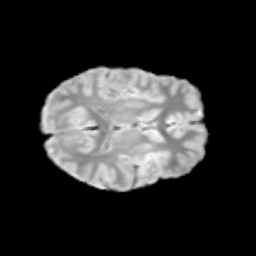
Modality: T2w
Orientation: axial
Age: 13
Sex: male
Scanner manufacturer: siemens
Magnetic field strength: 3 T
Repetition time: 3.8 s
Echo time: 0.07 s